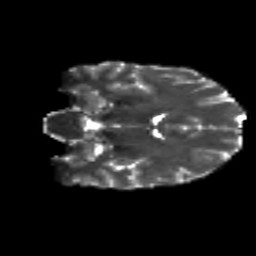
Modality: T2w
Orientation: coronal
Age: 28
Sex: female
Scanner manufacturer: siemens
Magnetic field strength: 3 T
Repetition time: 8.8 s
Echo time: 0.085 s